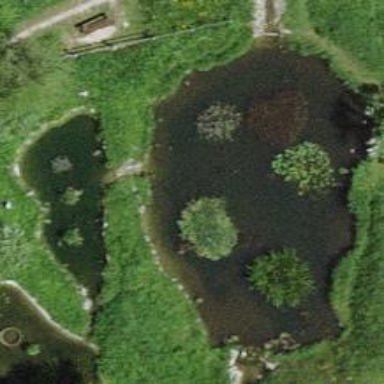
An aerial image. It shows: Serene pond surrounded by nature.